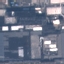
Label: Industrial